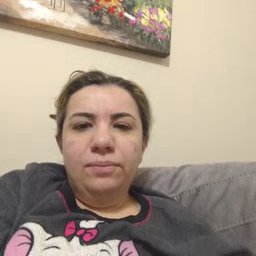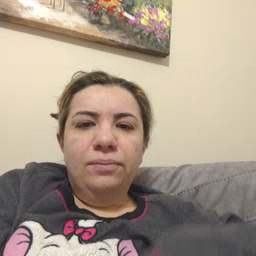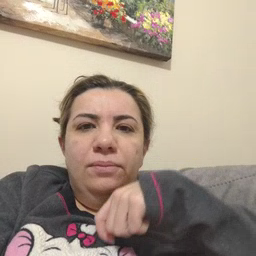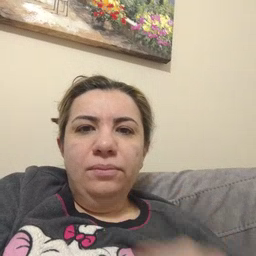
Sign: zipper